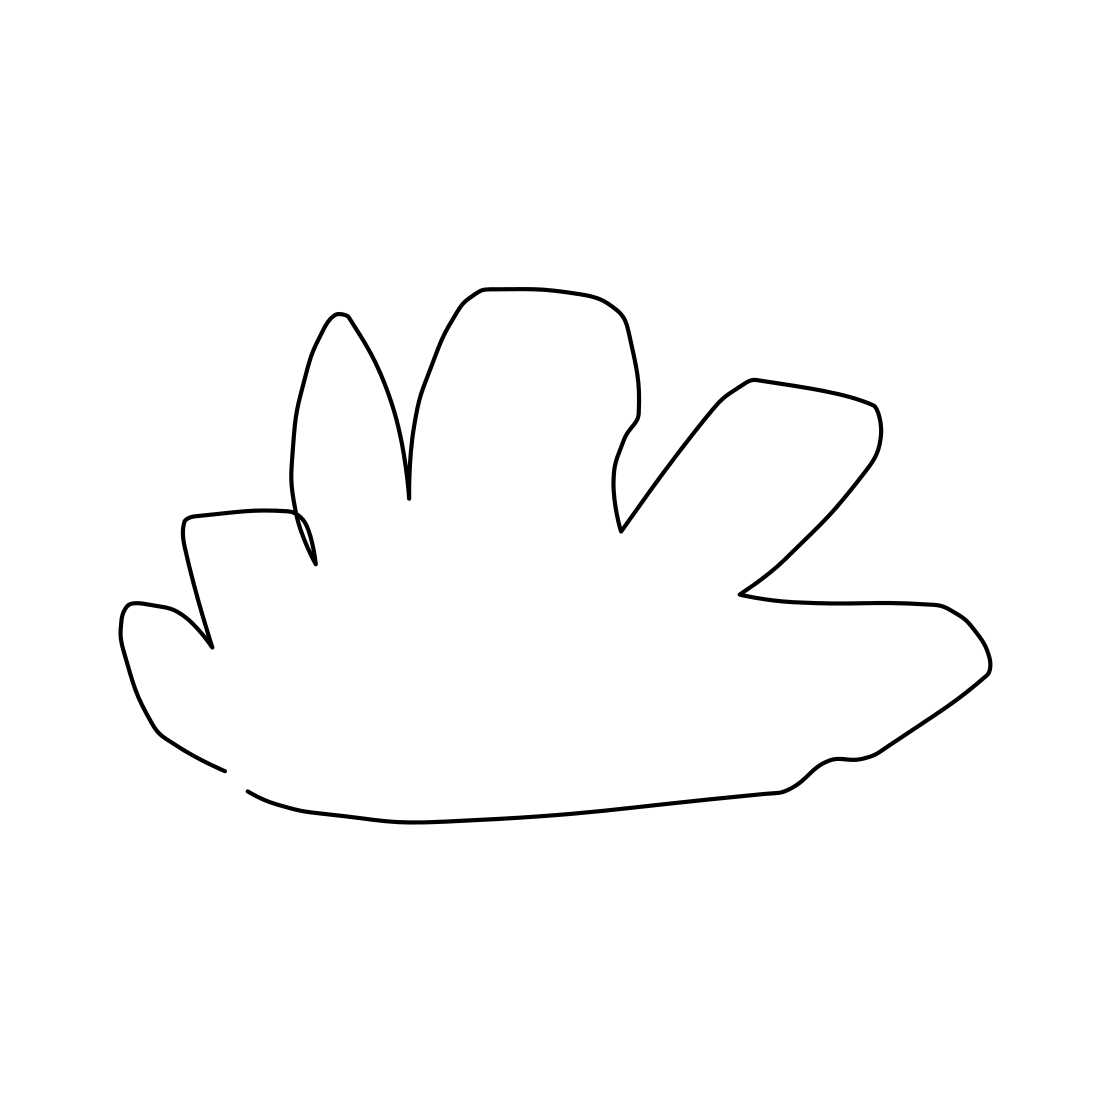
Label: bush